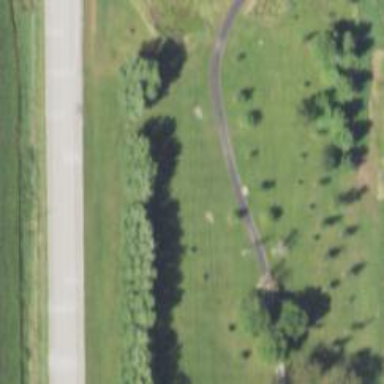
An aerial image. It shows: Disc golf tee area.